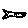
Label: fish